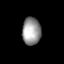
Tissue: lung
Cell type: Myeloid cells
Senescence score: 0.5451
Nuclear area (px): 499
Mean DAPI intensity: 152.134